Question:
I have four paths (simplified to straight lines) with stroke=34 for two of which (2, 4) the empty mask (100%x100% filled with white) is applied. Such thing happens with all kind of paths which cropped vertically and horizontally after mask applying.
Can anybody tell me what's going on here and how this cropping can be avoided?
<URL>
Thanks.
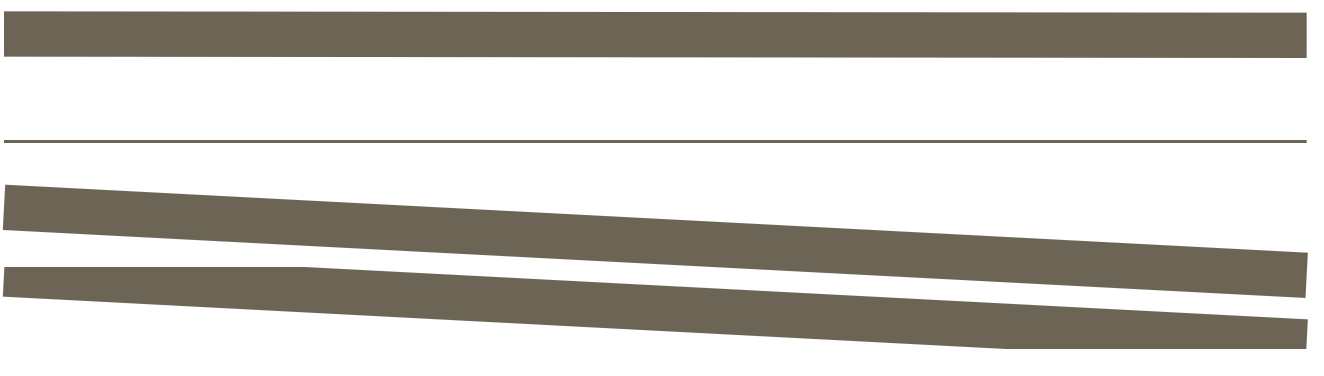
Answer: This is due to the default for the <URL>. This together results in the clipping region that you see.
It seems that you want 'maskUnits="userSpaceOnUse"' judging from the example source. However, note that you may wish to use a <clipPath> instead of a <mask> unless you need to do a gradient fade or otherwise advanced clipping shape. Using <clipPath> (and the corresponding property 'clip-path') is typically better from a performance standpoint.